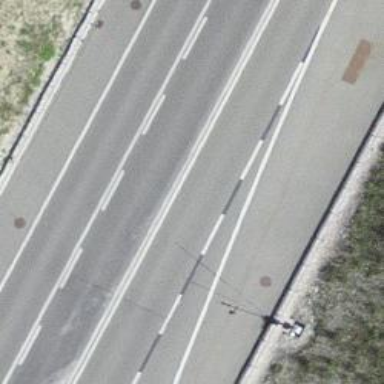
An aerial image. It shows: Asphalt road classified as trunk highway.